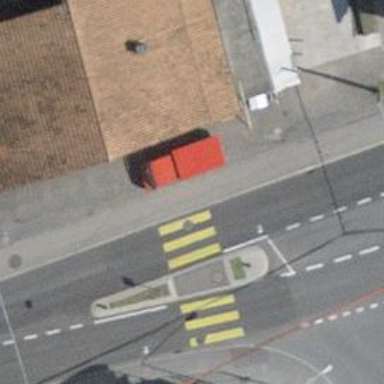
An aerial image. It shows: Kerb barrier.